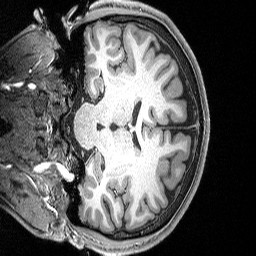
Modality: T1w
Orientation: coronal
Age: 59
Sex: male
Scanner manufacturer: siemens
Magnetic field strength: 3 T
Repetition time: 2.3 s
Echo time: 0.00298 s